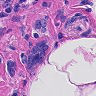
Metastatic tissue present: yes